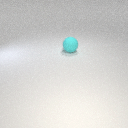
large cyan rubber sphere